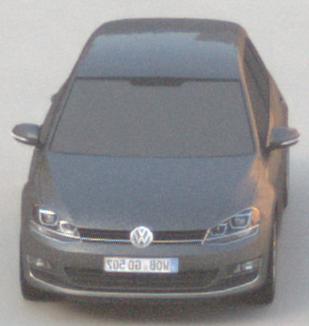
Make: VW
Model: Golf 1.2 TSI BMT
Detailed model: Golf (VII)
Model produced from: 2012/11
Model produced until: 2014/05
Doors: 3
Color: gray
Road condition: dry road
Daytime: sunrise or sunset
Contrast: low contrast